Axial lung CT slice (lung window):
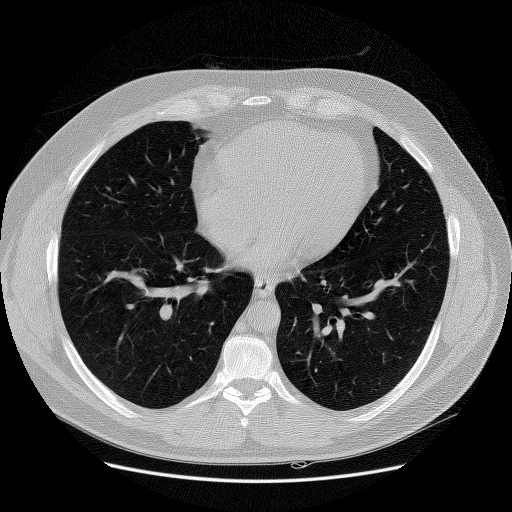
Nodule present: no